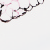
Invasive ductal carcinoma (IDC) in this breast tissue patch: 0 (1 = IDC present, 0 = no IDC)